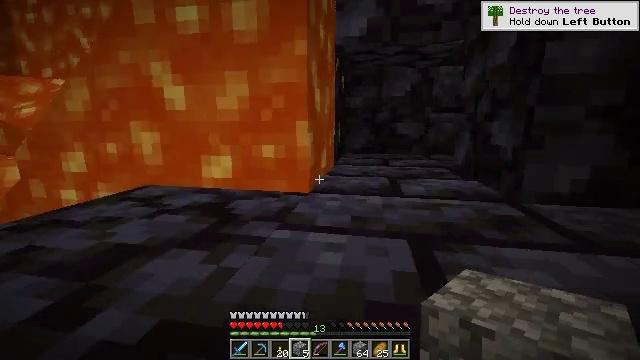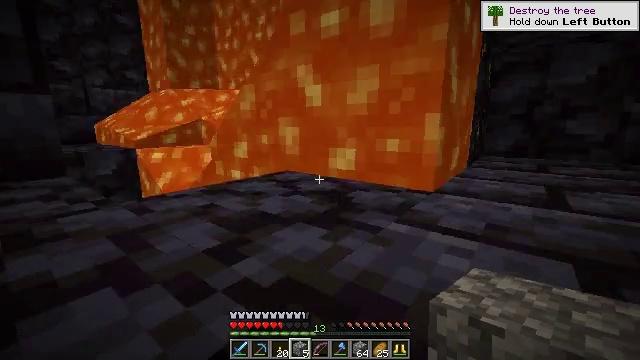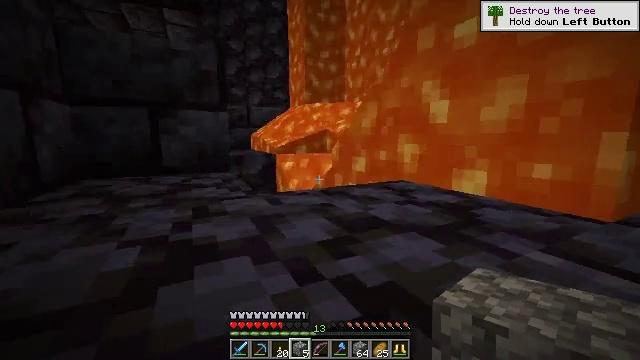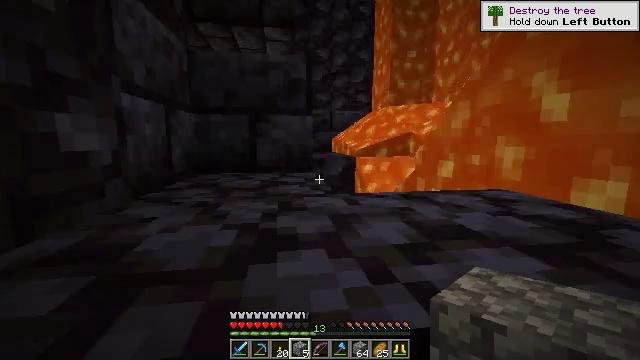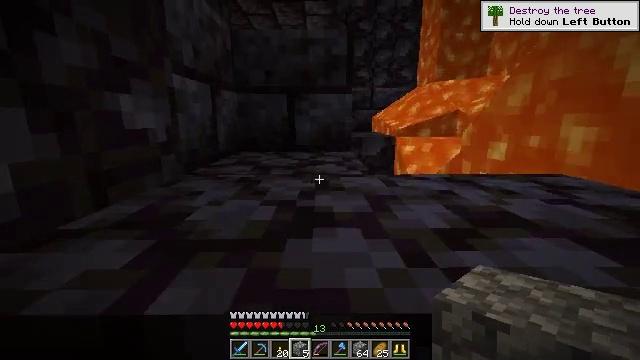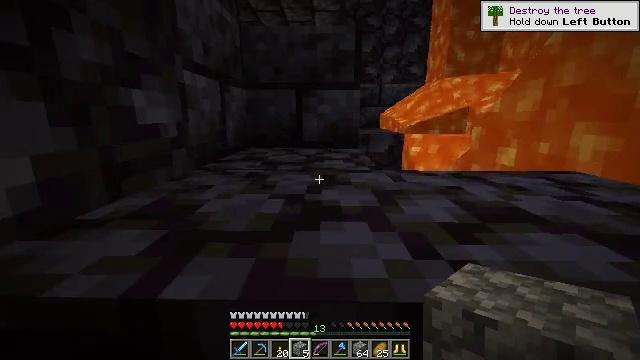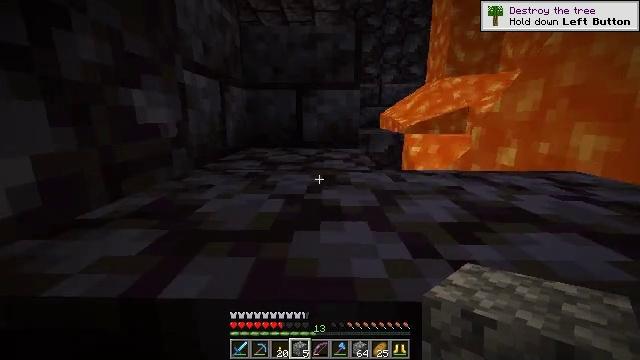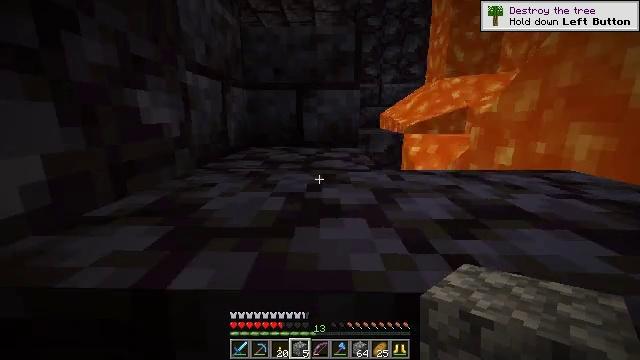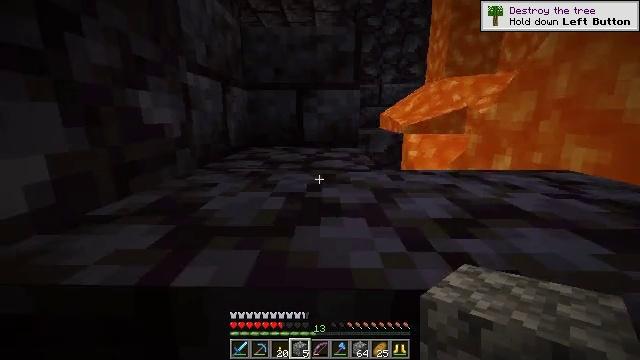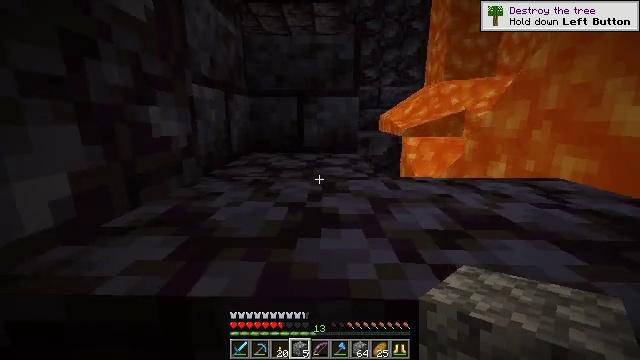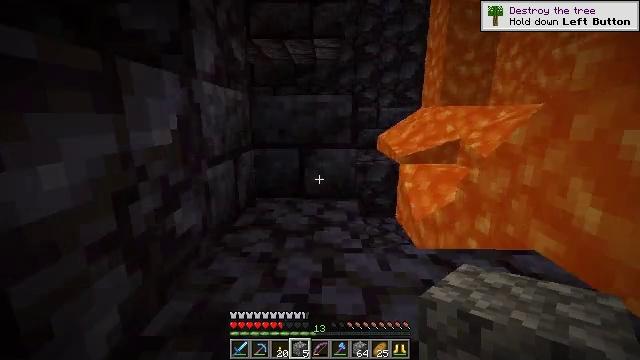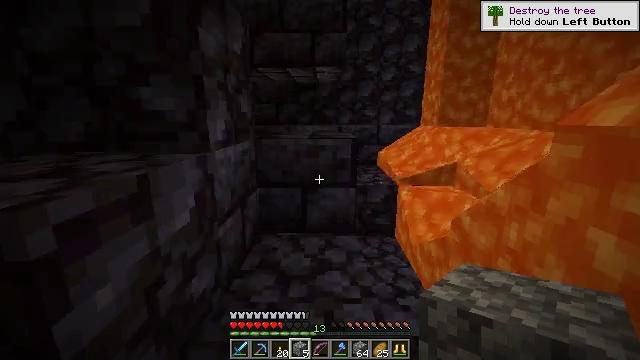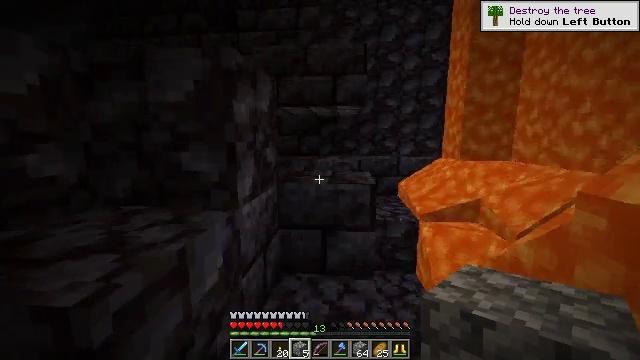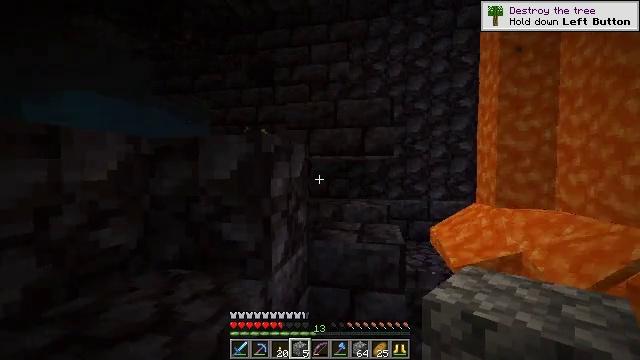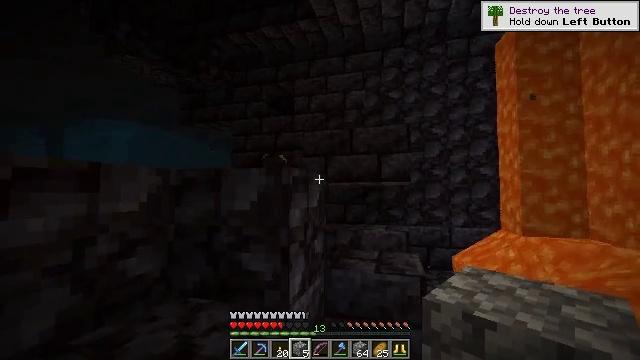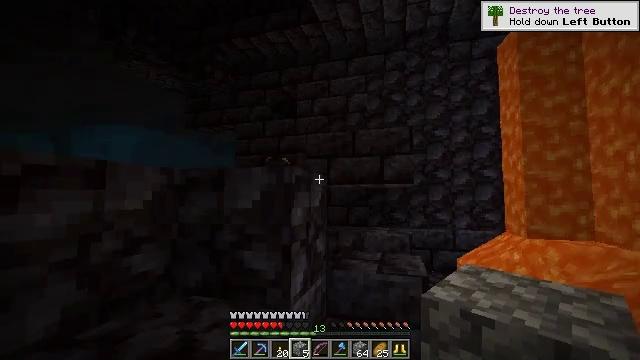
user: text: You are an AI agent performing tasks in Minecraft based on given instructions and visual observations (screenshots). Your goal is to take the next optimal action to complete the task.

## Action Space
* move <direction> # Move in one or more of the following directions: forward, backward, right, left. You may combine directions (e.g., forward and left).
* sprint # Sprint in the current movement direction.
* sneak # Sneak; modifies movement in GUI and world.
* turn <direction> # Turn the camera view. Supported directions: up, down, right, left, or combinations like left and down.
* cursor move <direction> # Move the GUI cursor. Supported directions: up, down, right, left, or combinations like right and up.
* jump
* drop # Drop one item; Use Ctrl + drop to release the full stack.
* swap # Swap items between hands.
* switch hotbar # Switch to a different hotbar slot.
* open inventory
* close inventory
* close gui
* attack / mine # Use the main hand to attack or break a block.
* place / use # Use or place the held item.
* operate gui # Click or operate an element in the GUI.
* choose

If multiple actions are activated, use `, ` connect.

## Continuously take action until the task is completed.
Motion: motion action
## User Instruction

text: Extract materials from gilded blackstone.
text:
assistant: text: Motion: move forward and move right, sneak, turn left
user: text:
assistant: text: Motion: move right, sneak, turn left and up
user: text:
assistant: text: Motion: move right, sneak, turn left
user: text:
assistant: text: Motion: move right, sneak, turn left and down
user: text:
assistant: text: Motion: move right, sneak, turn left
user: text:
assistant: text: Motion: move right, sneak
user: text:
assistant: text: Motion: move back and move right, sneak
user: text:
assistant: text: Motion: move back and move right, sneak
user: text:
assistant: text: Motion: move back and move right, sneak, jump
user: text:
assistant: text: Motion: move back, sneak, jump
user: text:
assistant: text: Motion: move back, jump
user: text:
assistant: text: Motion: move back, turn left and up, jump
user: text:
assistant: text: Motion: move back, turn left and up, jump
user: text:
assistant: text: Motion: move back, turn left and up, jump
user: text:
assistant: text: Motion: move back, jump
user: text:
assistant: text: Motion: move back, jump
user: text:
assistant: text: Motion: move back, sneak
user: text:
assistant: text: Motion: move back, sneak
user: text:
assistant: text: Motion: move back, sneak
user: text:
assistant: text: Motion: move back, sneak, turn up
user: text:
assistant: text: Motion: move back, sneak
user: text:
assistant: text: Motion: move back, sneak, turn left
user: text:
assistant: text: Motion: move back and move right, sneak, turn left and down
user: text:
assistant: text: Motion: move right, sneak, turn left and down
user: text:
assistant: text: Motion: move right, sneak, turn left and down
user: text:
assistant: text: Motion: move right, sneak, turn left and down, jump
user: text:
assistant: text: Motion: sneak, jump
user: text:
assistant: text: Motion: turn left and down, jump
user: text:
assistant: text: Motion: turn left and down, jump
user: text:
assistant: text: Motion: turn left and down, jump